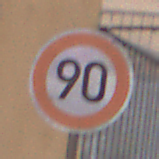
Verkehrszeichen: Geschwindigkeit90
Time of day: Midday
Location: Outdoor (Urban)
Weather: Overcast
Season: NotSpecified
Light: Natural